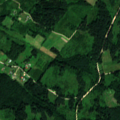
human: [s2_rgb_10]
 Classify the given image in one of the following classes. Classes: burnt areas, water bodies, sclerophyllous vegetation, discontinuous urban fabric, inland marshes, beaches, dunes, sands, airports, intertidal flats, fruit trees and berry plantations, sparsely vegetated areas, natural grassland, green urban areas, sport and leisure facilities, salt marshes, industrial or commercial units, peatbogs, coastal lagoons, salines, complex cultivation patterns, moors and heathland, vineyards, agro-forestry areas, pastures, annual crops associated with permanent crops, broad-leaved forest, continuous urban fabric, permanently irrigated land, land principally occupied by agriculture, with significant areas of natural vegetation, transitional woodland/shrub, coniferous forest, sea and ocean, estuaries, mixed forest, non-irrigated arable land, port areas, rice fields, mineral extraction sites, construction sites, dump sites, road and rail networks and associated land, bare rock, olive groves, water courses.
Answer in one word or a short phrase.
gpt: complex cultivation patterns, coniferous forest, mixed forest, transitional woodland/shrub